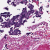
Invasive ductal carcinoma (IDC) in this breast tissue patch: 0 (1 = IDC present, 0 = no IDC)